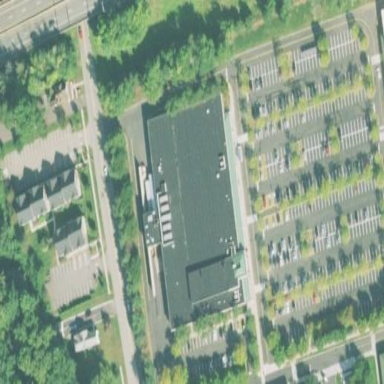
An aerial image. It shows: Building that houses supermarket.